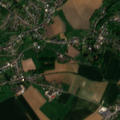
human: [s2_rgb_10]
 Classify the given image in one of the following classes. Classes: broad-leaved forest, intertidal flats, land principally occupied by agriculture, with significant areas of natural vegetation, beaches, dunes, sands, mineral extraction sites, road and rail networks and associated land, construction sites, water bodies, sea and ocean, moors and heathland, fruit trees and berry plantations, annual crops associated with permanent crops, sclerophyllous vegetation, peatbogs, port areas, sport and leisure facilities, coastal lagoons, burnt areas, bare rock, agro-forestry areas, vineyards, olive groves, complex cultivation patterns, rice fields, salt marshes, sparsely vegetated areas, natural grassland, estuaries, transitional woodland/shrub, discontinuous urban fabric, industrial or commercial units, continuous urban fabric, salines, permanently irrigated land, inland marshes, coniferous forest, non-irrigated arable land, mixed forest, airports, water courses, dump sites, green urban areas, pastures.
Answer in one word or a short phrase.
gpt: discontinuous urban fabric, non-irrigated arable land, complex cultivation patterns, broad-leaved forest